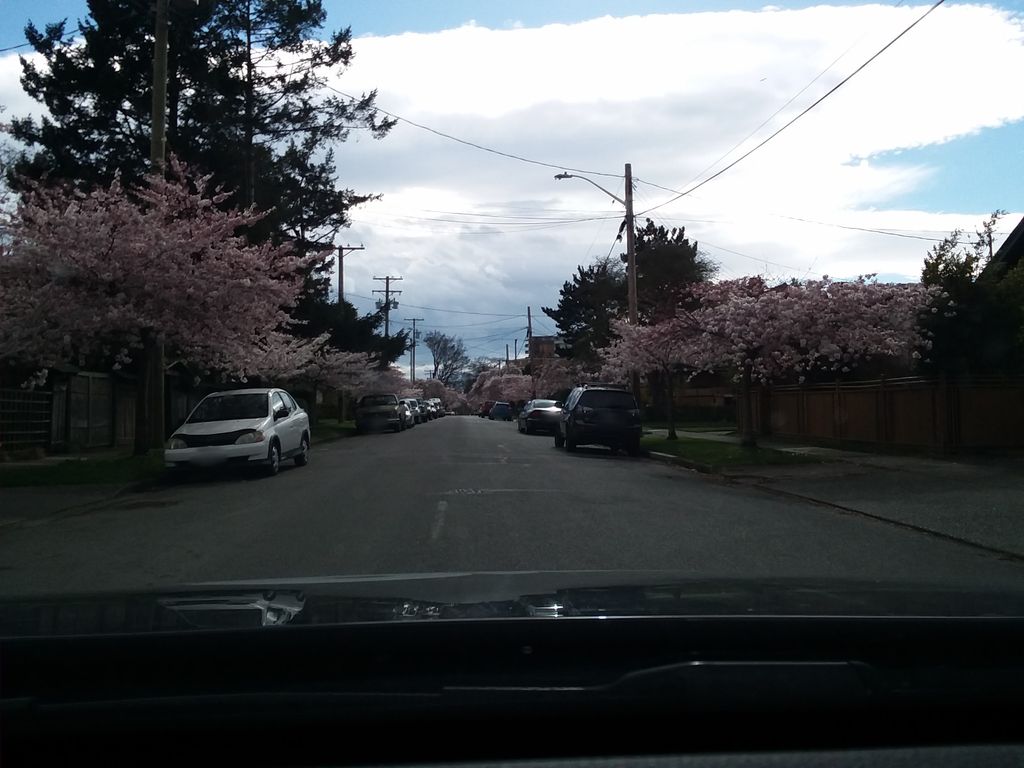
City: victoria